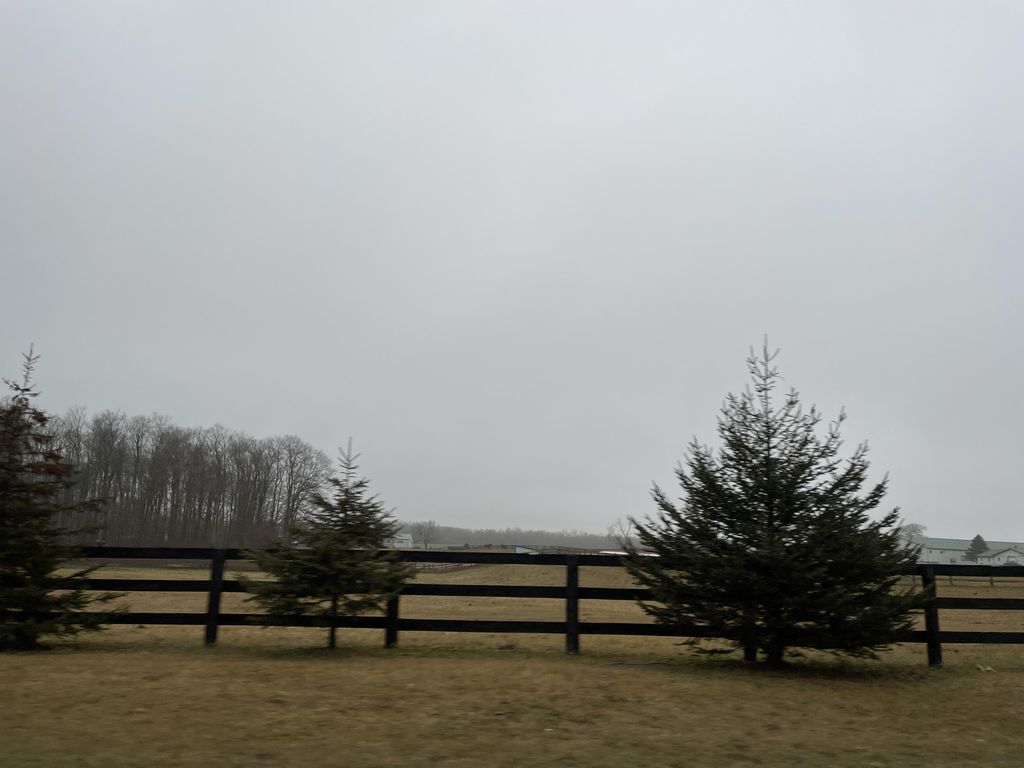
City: kitchener-waterloo